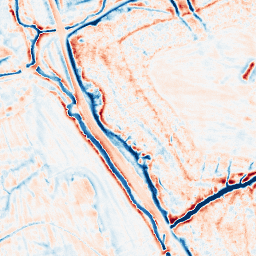
Category: edge_preserving
Decomposition family: bilateral
Decomposition parameters: d: 15
sigma_color: 75
sigma_space: 100
Upsampling method: sinc_hamming
Upsampling parameters: scale: 4
kernel_size: 16
Upsampling scale: 4